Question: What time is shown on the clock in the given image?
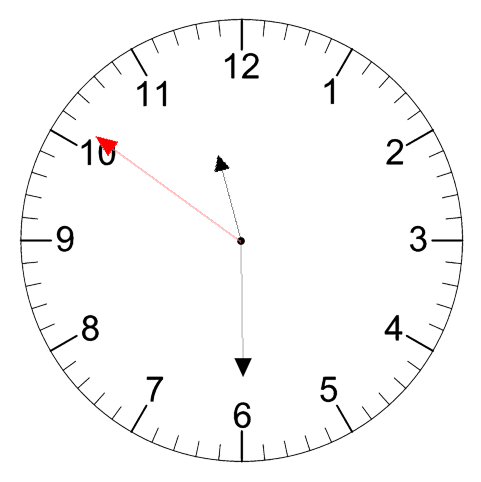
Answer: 11:29:51